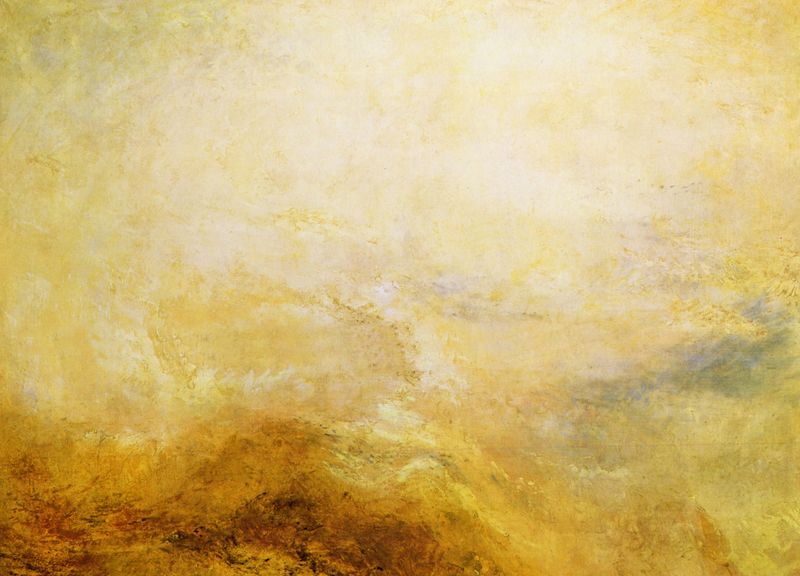
Titel: Das Val d'Aosta
Künstler: William Turner
Standort: Melbourne
Institution: National Gallery of Victoria
Schlagwörter: blau, dunkel, feuer, gemälde, gewitter, himmel, meer, schatten, wasser, weiß, wolken, aquarell, gelb, impressionismus, komposition, landschaft, ocker, sand, bewegung, braun, geschwungen, grau, hell, licht, orange, pastell, raum, schwarz, ölbild, rot, wolke, beige, malerei, richter, öl, erde, feld, ferne, horizont, natur, wind, rauch, sonne, gold, england, rosa, sanft, schön, zart, küste, strand, welle, wellen, ecke, schule, studie, moderne, abstrakt, farben, leer, modern, sonnenlicht, wüste, dunst, farbe, nebel, tag, monochrom, romantik, dampf, orkan, seestück, sturm, turner, wild, wogen, duktus, impressionistisch, stimmung, abstraktion, leuchten, unscharf, unten, flamme, helligkeit, bruan, links, glut, strahlen, tageslicht, farbflächen, farbfläche, traum, dynamik, tupfen, pinsel, malduktus, pinselduktus, flecken, kontraste, schein, diffus, verschwommen, verwischt, malerisch, dynamisch, strudel, romantisch, rotbraun, struktur, romanik, sonnenschein, dreck, flirren, atmosphäre, freilicht, freilichtmalerei, barbizon, balu, leuchtend, weich, schlieren, schimmern, kreisen, bblau, auferstehung, scheinen, grell, dreckig, sturm und drang, sandsturm, zweidimensional, gegenstandslos, brunst, william, schmutzig, hagel, wolkenloch, weltuntergang, william turner, strahlem, olken, wolkenstudie, vorimpressionismus, wiliam turner, helllicht, leuchtet, neble, woltken, neid, goldig, eiter, blendend, 19. jahrhundert, 1800, lohe, imppressionismus, verwischtr, wasserturner, weiss diffus